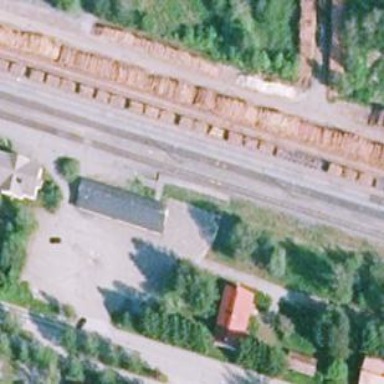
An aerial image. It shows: Continuous B1 rail track.